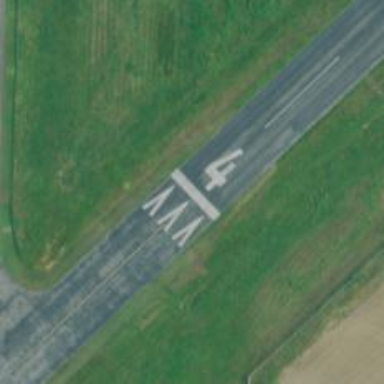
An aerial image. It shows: Displaced threshold runway at the airport.